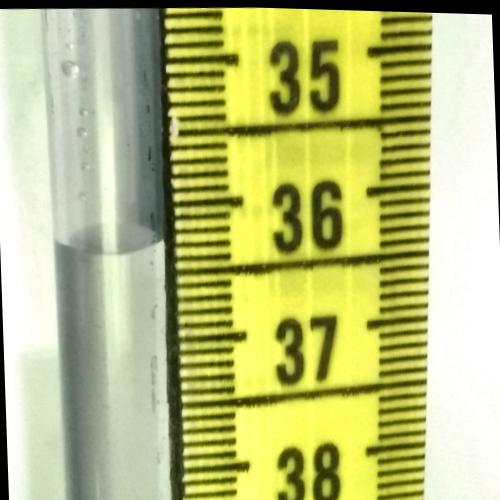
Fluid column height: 36.3 cm